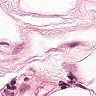
Metastatic tissue present: no